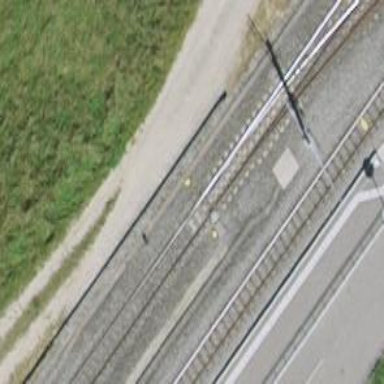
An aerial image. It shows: Railway switch.